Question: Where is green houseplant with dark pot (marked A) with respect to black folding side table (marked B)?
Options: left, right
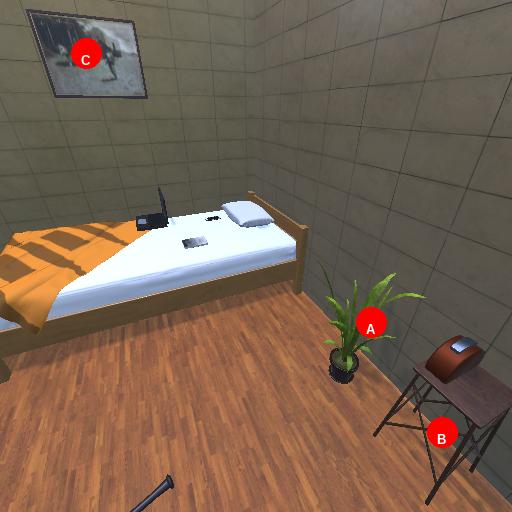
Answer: left